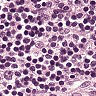
Metastatic tissue present: no